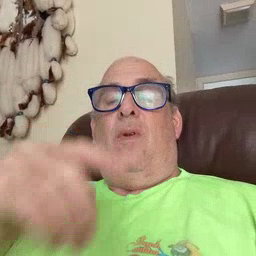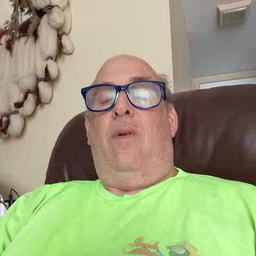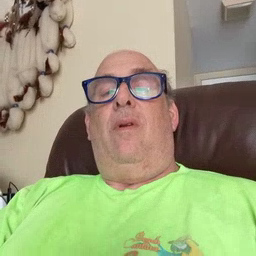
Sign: morning